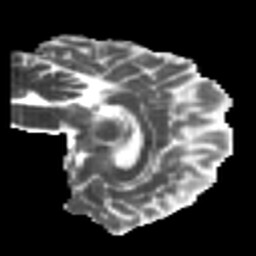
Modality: MD
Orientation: sagittal
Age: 24
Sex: female
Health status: healthy
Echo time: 0.074 s